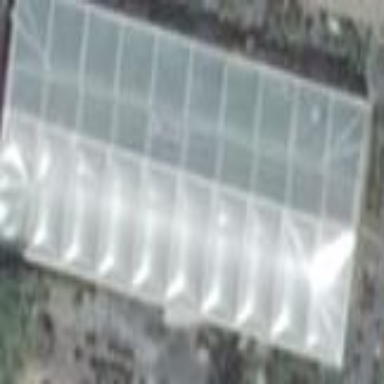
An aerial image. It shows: Greenhouse.